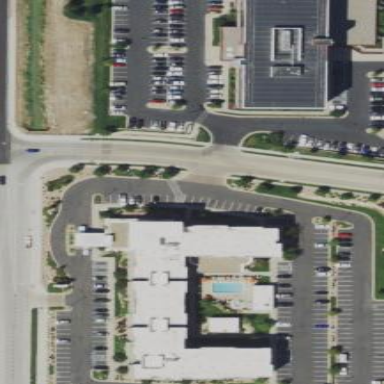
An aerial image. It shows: Hotel building.